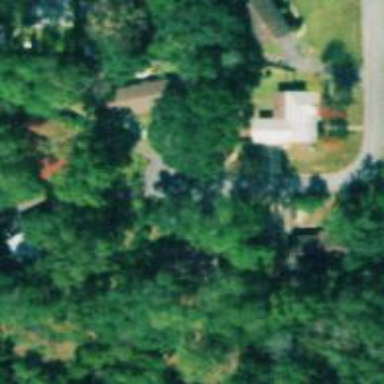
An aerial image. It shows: Residential road.